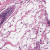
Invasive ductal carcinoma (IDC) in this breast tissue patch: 0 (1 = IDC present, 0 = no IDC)